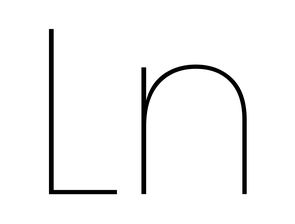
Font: Poppins-Thin